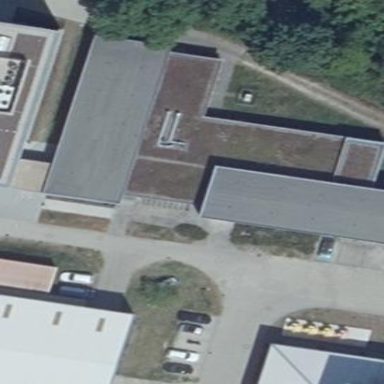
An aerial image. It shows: University building.